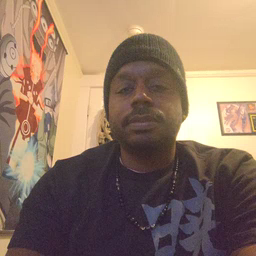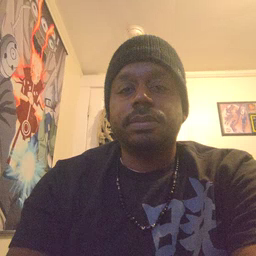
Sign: orange